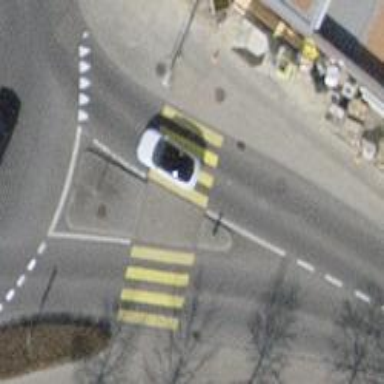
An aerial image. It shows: Marked road crossing with pedestrian island.